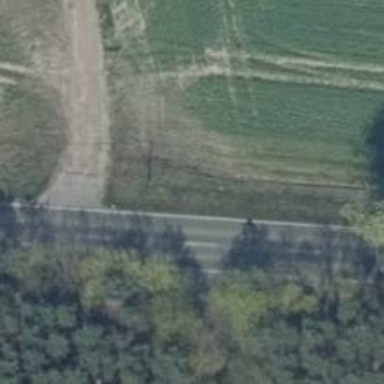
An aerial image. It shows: Asphalt road classified as primary highway.